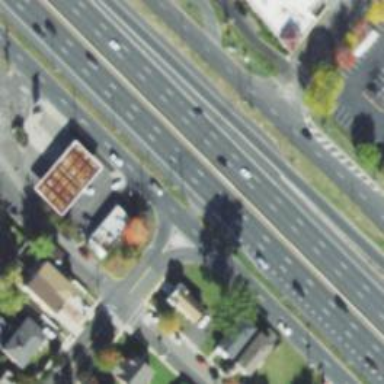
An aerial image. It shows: Trunk link highway.